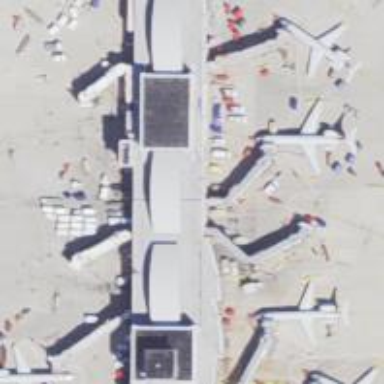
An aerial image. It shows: Airport gate.